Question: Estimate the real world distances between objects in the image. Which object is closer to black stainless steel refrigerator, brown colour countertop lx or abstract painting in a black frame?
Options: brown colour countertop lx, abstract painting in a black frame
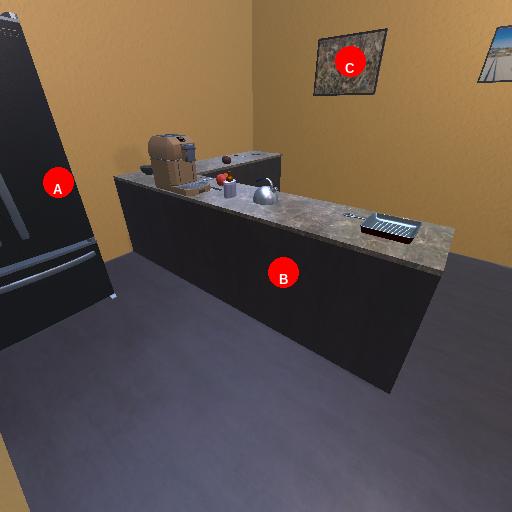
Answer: brown colour countertop lx